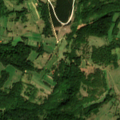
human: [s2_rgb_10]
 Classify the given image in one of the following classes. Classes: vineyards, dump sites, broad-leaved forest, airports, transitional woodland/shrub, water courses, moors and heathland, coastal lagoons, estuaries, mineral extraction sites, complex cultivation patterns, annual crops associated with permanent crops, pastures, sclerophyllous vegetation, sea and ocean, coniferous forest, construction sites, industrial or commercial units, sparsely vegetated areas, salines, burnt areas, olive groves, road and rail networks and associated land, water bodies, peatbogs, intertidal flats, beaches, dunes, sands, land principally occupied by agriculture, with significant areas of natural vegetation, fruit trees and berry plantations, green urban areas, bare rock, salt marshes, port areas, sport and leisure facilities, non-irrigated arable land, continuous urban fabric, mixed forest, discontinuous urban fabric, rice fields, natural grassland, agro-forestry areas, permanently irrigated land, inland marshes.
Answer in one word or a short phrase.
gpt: complex cultivation patterns, land principally occupied by agriculture, with significant areas of natural vegetation, broad-leaved forest